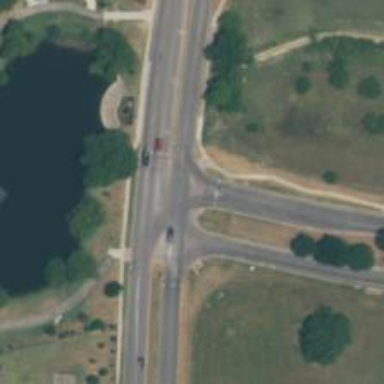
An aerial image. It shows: Stop road.